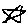
Label: star